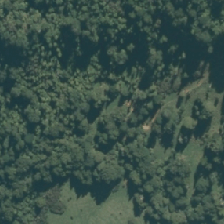
Land cover: indigenous_forest